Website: bh-photo
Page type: newsletter-management
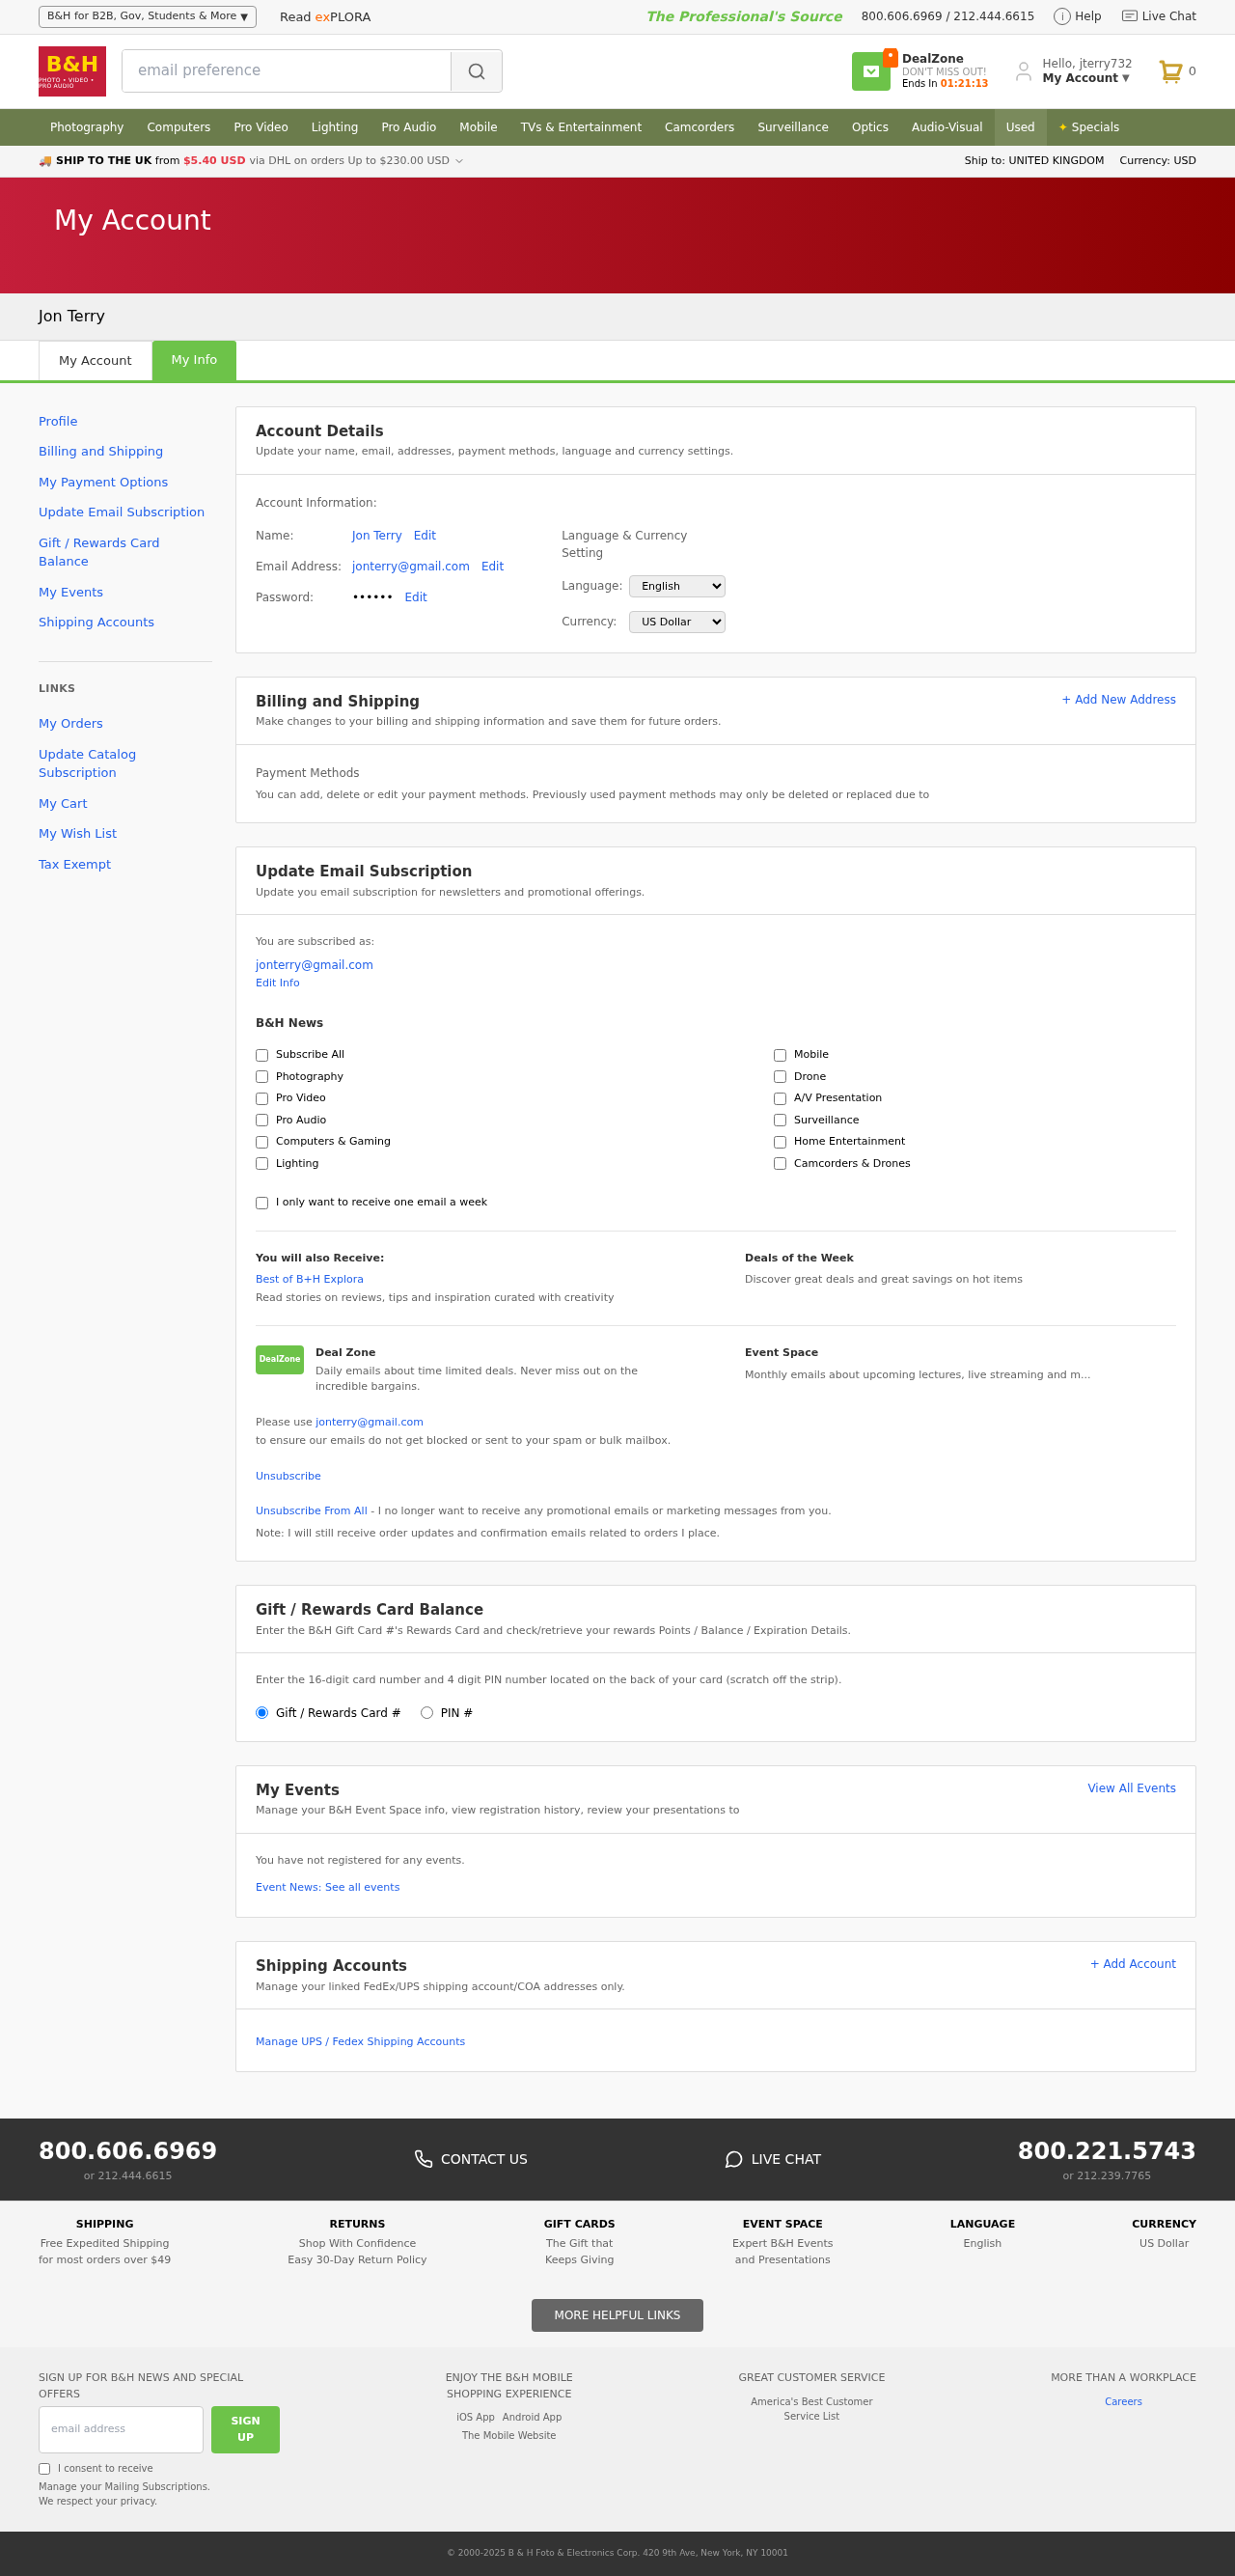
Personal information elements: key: PII_EMAIL
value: jonterry@gmail.com
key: PII_FULLNAME
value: Jon Terry
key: PII_LOGIN_USERNAME
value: jterry732
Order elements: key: ORDER_NUM_ITEMS
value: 0
Search elements: key: HEADER_SEARCH
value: email preference